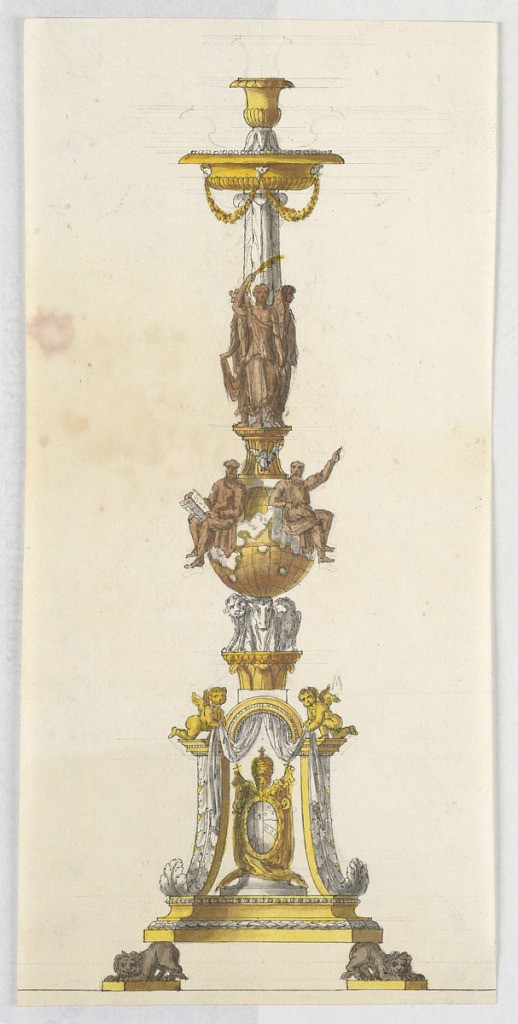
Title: Design for a Candlestick
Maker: Luigi Righetti, Italian, 1780 - 1819
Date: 1800–10
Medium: Pen and sepia ink, brush and yellow, brown-red watercolor, graphite on paper
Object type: Drawing
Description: Vertical rectangle. Design for a candlestick, the base supported by two cowering lions. The base has the form of an open lantern; in its center, the coat of arms of Pope Pius VII. Two cherubium lift curtains of drapery above it. Upon it a capital decorated with three of the signs of the Evangelists--the urn, the ball, and the eagle. They support a globe upon which the figure of Moses and another prophet are sitting; between them, the dove of the Holy Spirit in front of a base from which a column emerges, formed by leaves. Around it angels are standing, the one in front supporting a balm branch. From the bowl below the socket hang garlands.